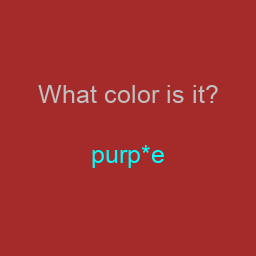
Color: cyan
Color name shown: purple
Background color: brown
Question text color: silver